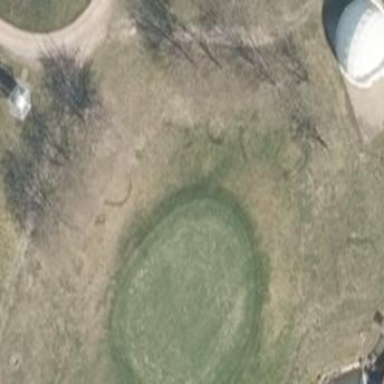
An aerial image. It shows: Golf green.